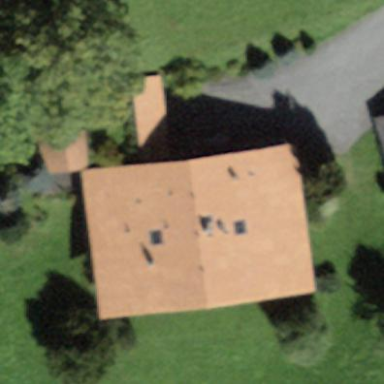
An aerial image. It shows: Residential building.